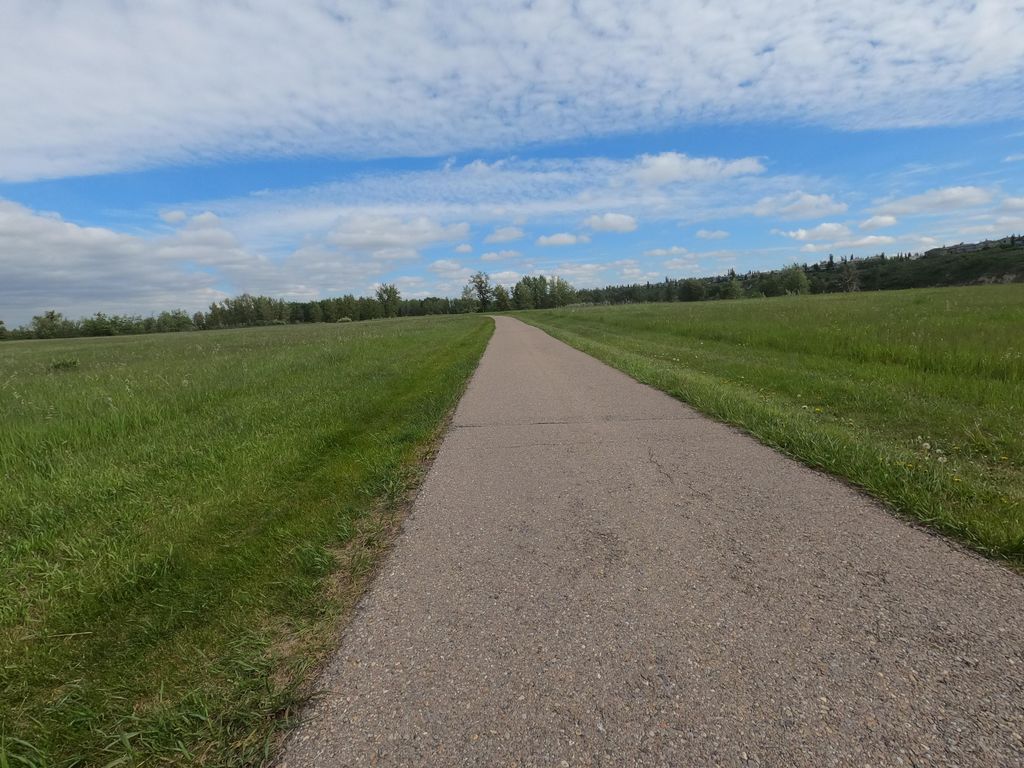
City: calgary